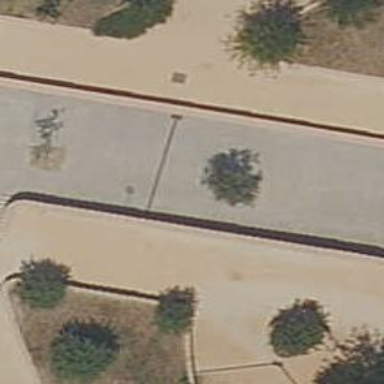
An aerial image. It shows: Pedestrian road.